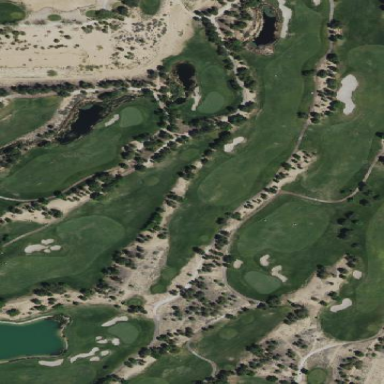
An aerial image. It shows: Rough area on grassy golf course.